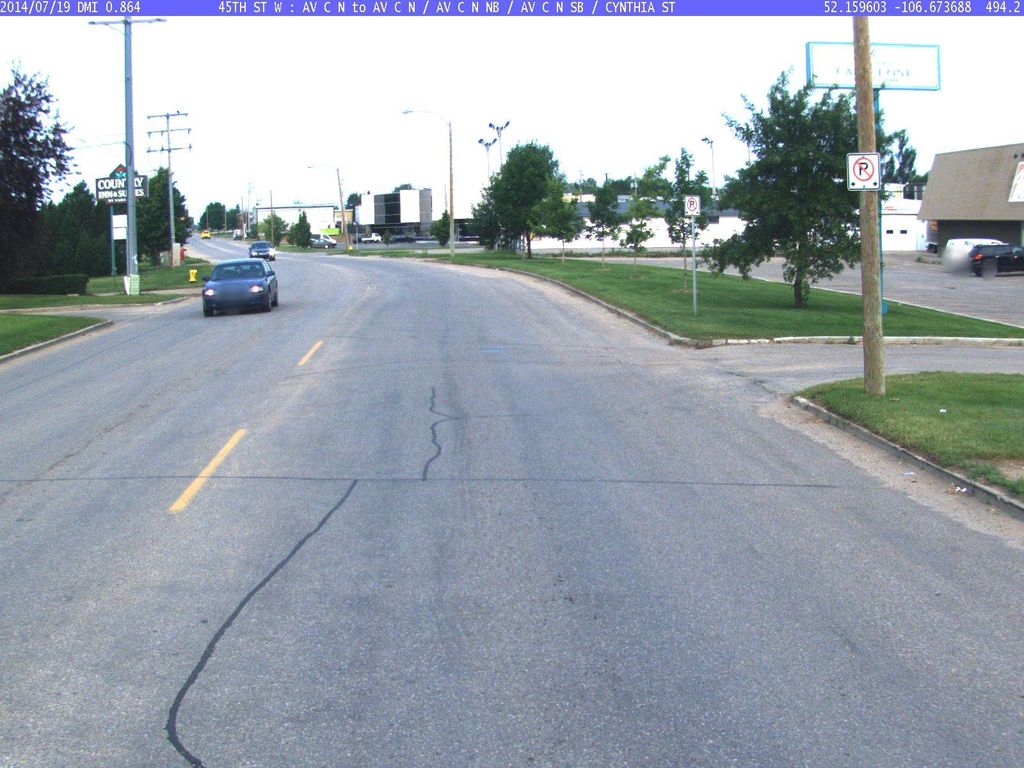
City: saskatoon